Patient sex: M
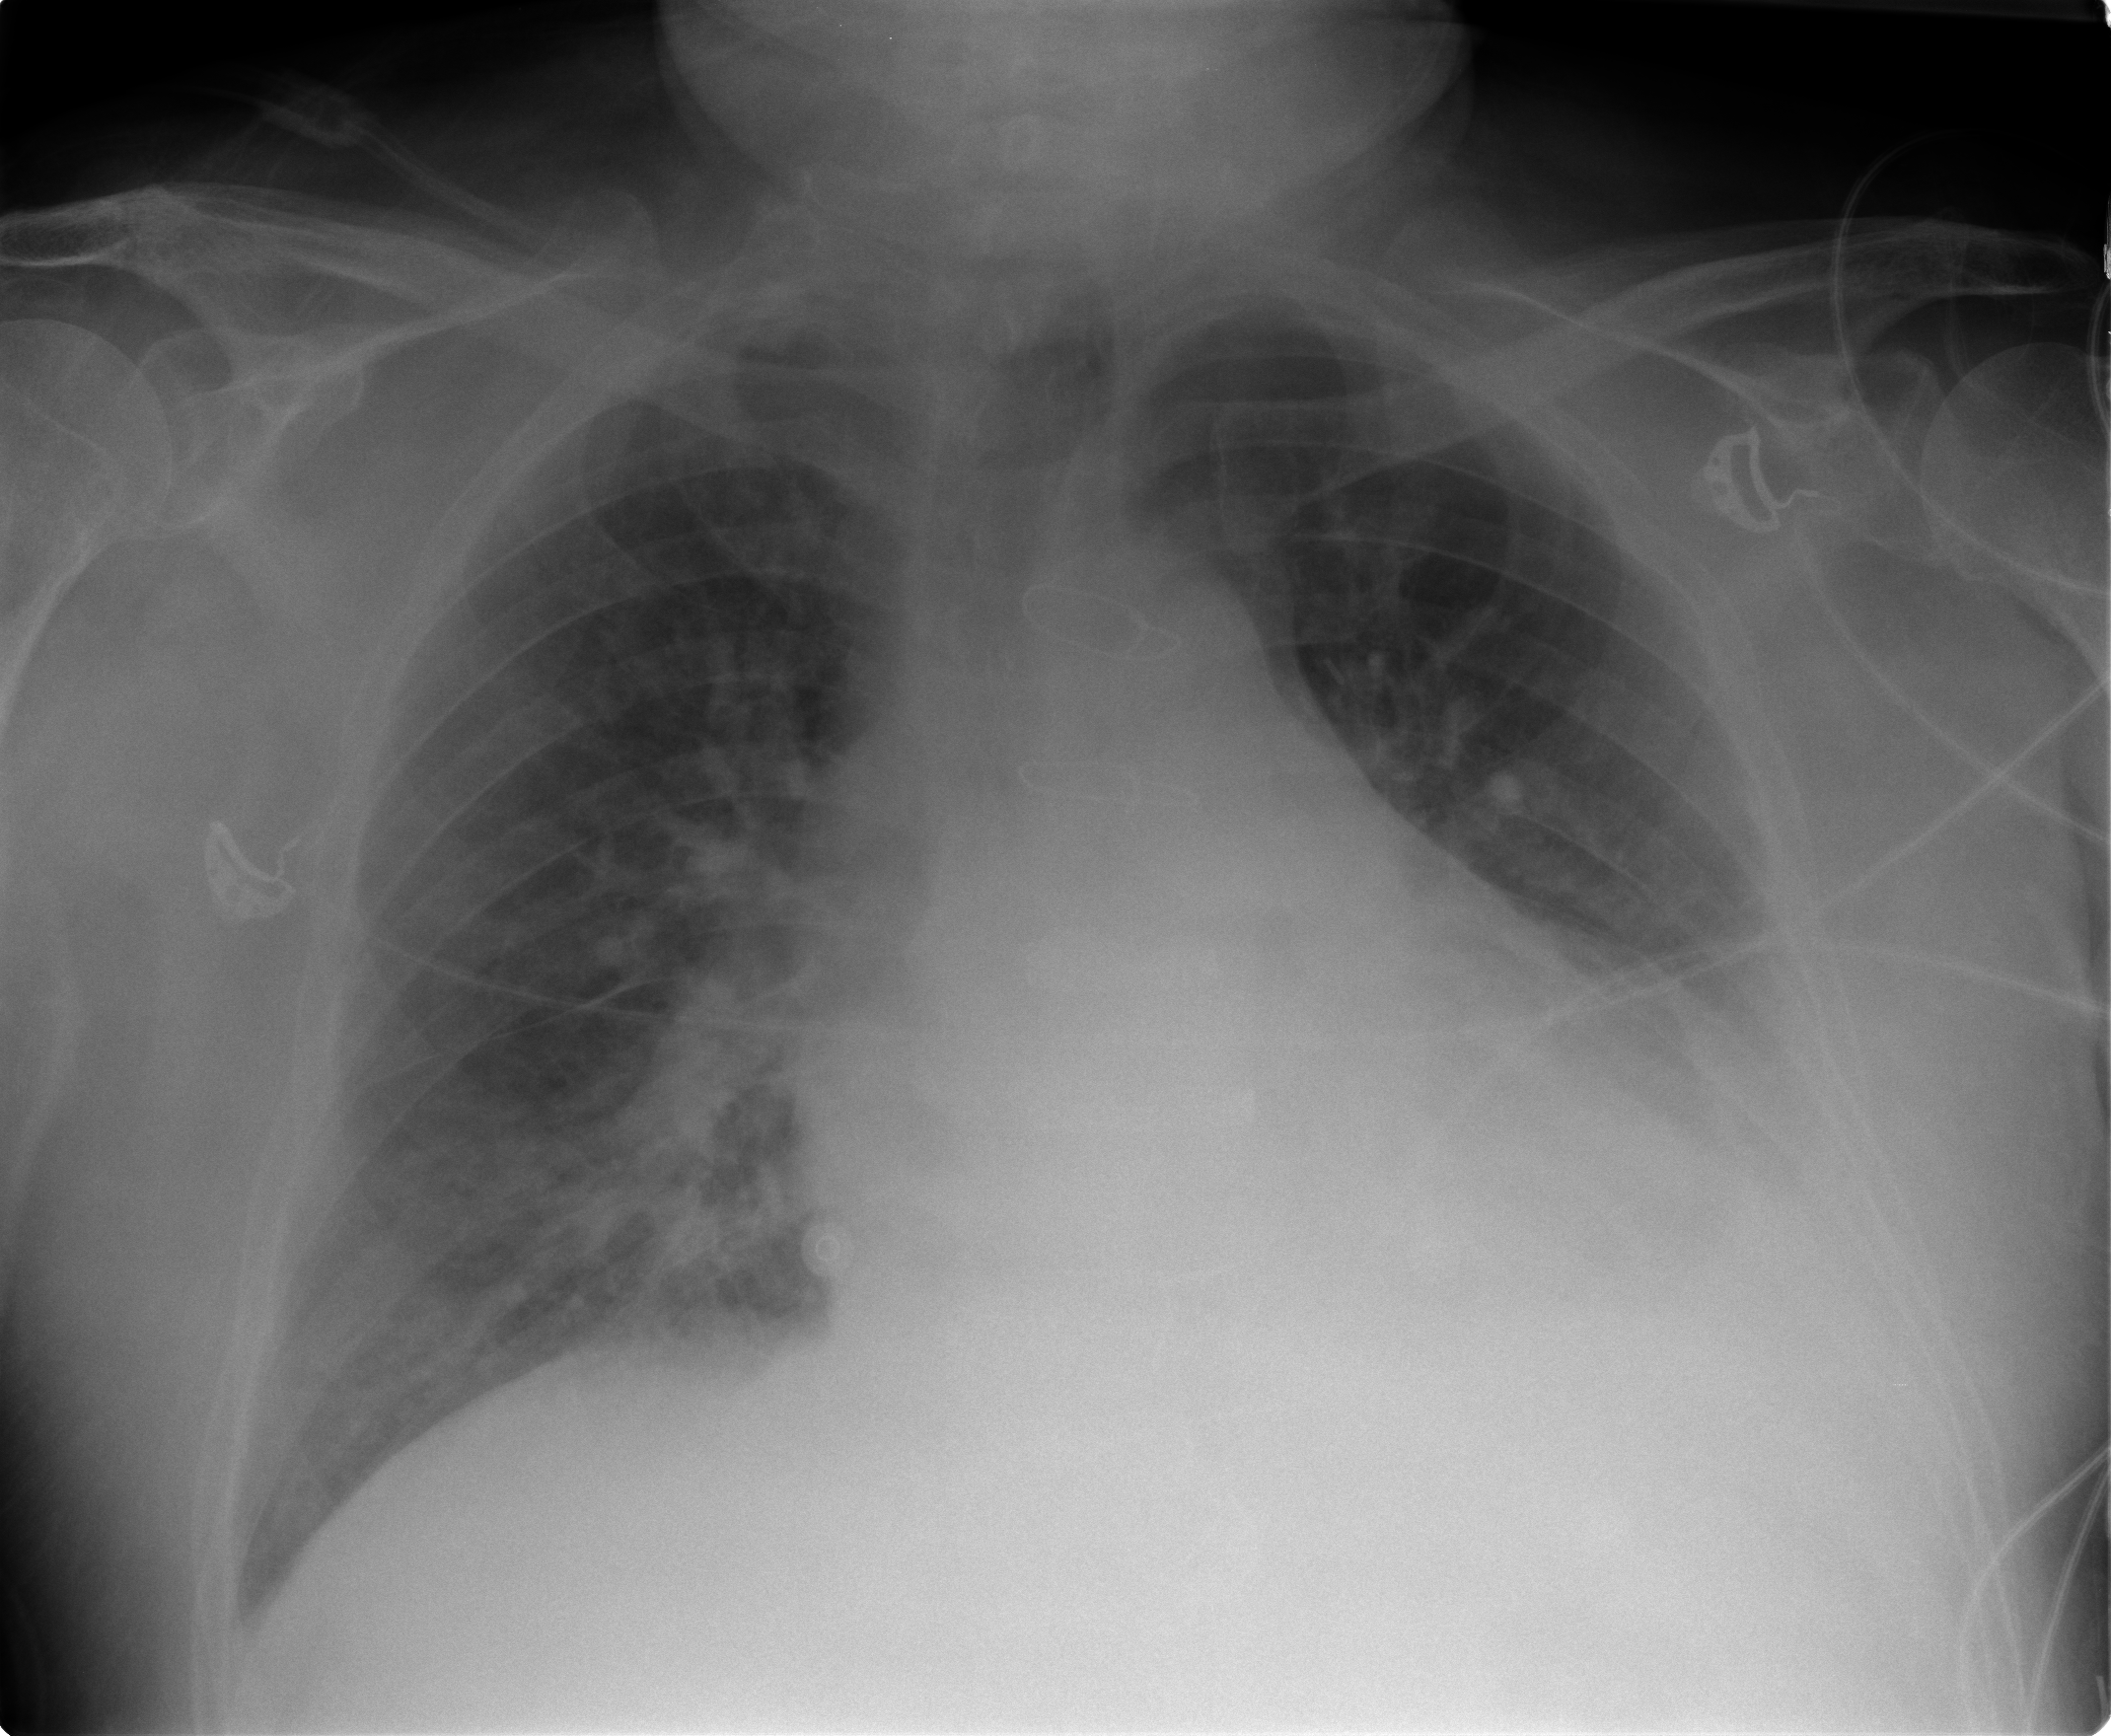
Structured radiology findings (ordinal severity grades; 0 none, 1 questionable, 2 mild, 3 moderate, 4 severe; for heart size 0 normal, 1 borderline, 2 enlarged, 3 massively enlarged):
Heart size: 2
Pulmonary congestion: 2
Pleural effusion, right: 0
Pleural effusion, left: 2
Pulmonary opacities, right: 0
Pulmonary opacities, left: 0
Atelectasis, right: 0
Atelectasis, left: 2